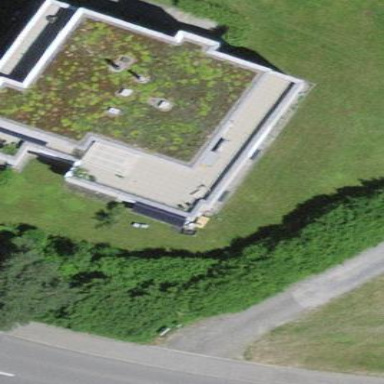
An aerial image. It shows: Residential building with flat roof.